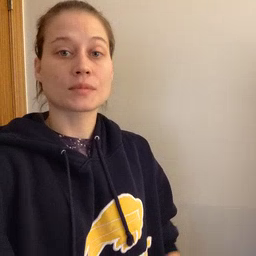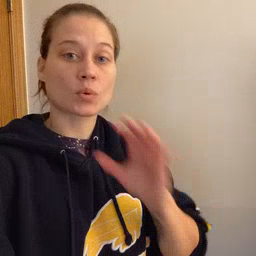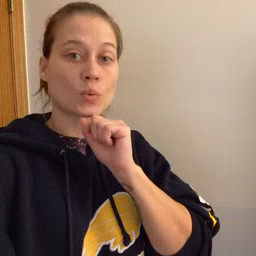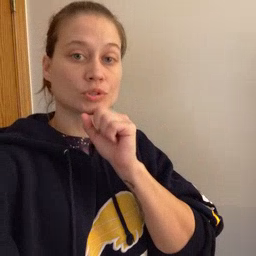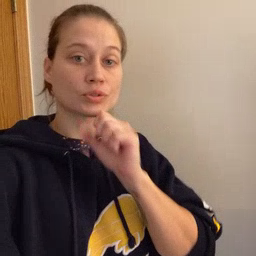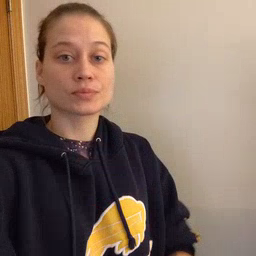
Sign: orange